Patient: sex F, age 66
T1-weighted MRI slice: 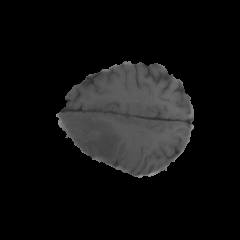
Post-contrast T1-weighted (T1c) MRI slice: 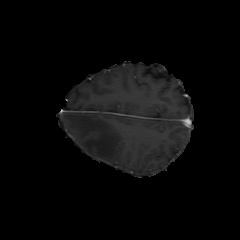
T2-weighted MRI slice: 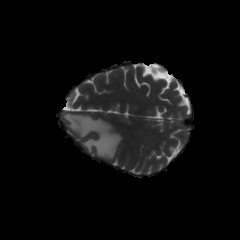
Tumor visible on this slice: yes
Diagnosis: Glioblastoma, IDH-wildtype
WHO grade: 4